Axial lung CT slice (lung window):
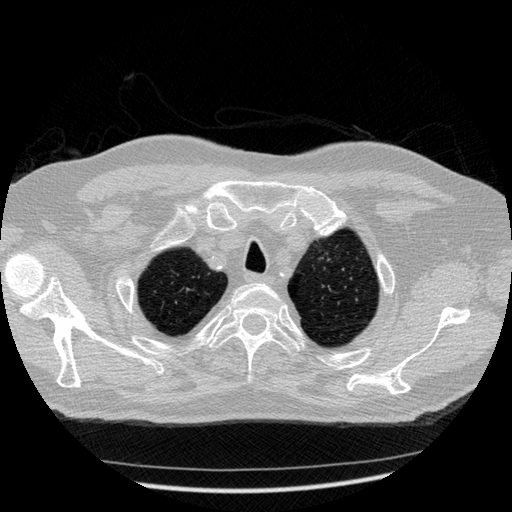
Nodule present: no